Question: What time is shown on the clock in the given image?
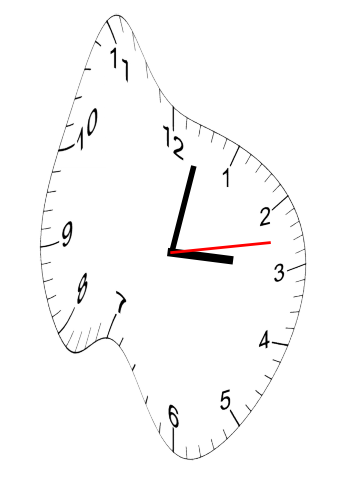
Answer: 03:02:13